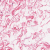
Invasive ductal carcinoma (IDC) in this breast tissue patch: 0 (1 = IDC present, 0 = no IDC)